Interaction volume radius: 5 \u00c5
Interaction volume height: 20 \u00c5
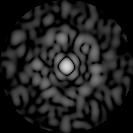
Disorder parameter: 0.8574